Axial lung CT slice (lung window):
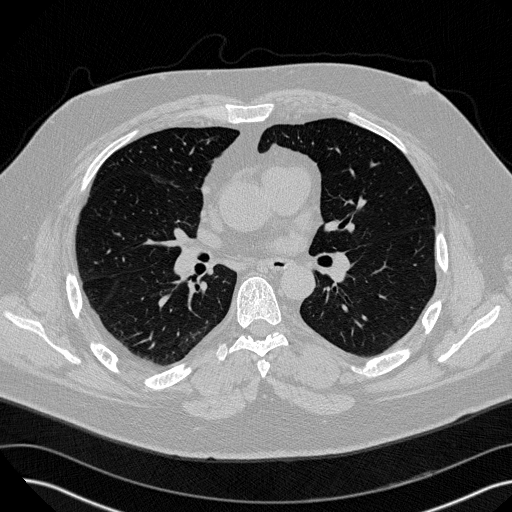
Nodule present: no